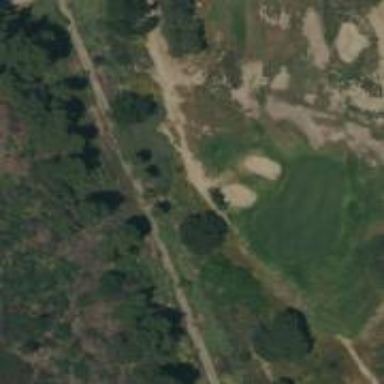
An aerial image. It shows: Golf fairway in the image.